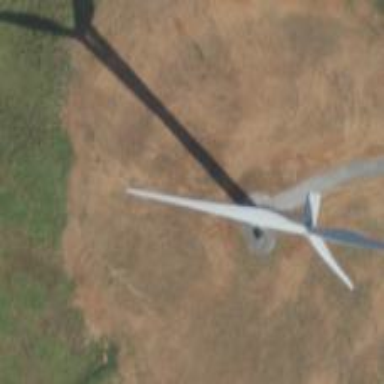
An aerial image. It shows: Wind turbine generator harnessing power from the wind.